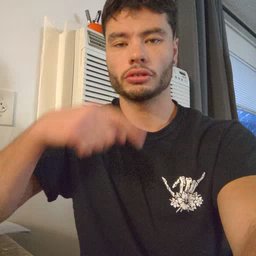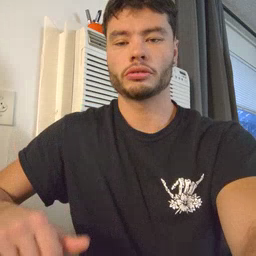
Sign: grandma